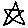
Label: star